Question: I'm currently rendering a Joomla website responsive. But I'm having an issue with the SobiPro Map. I'm displaying a map (background img) and points (a link + img) over it with an absolute position, so if you reduce the size of the map it doesn't fit anymore.

Here is the html & css ->
'''
<div id="system">
<article class="item">
<div class="content clearfix">
<div id="plan-boutiques">
<a href="#" id="repere-dia" style="" data-lightbox="width:600;type:iframe;">18</a>
<!-- 31 links like this ^ -->
</div>
</div>
</article>
</div>
'''
CSS:
'''
#plan-boutiques {
background: url(../images/rom/niveau.png) no-repeat;
position: relative;
display: block;
height: 374px;
width: 685px;
margin: 0 auto;
z-index: 1;
}
'''
And an id is applied to each points (31 in total) like this :
'''
a#repere-dia {
left: 391px;
top: 182px;
}
'''
I already tried to move pixel by pixel but with 30 points it's not the right solution so I'm looking for some jQuery or Javascript solutions.
New problem : The background stay centered even if I reduce the window.
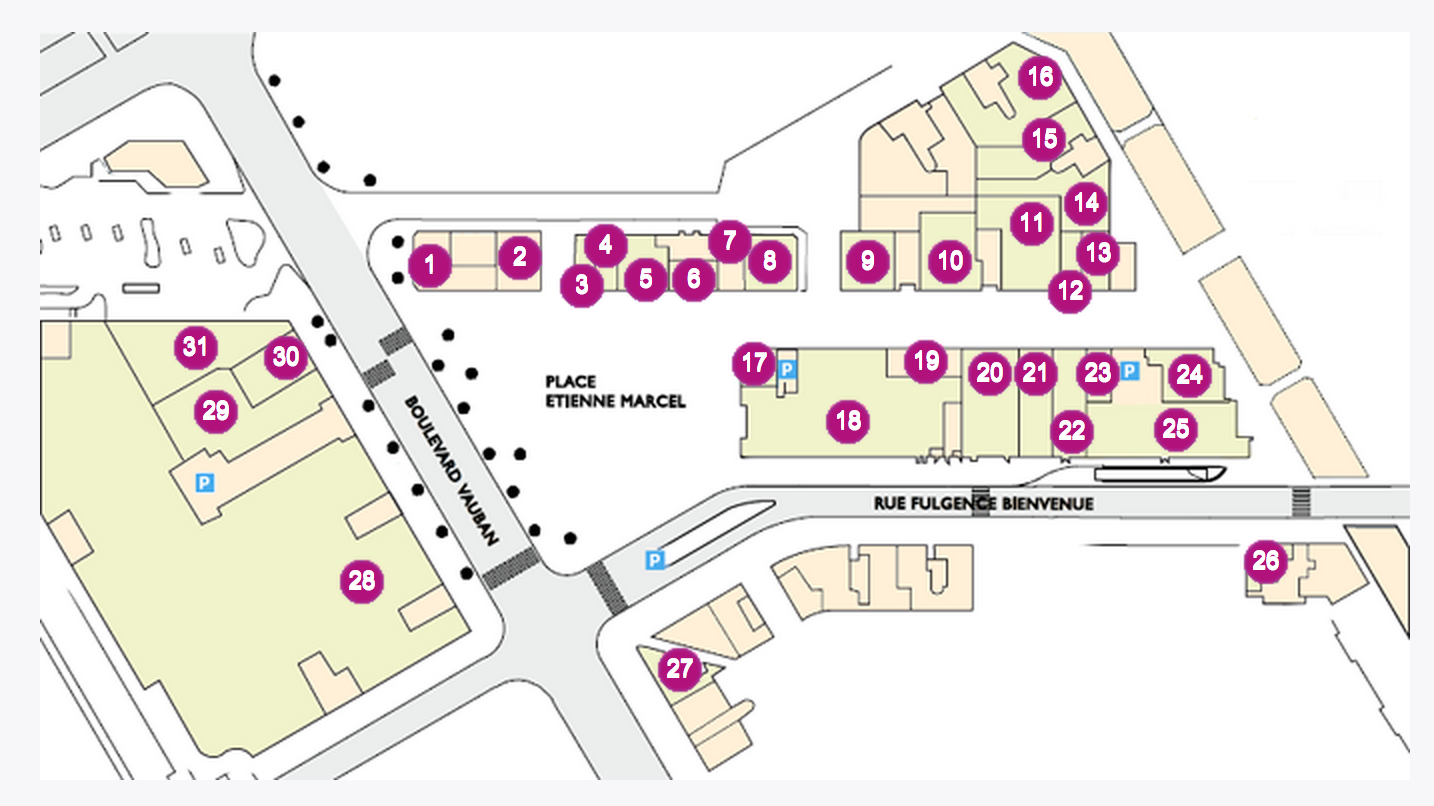
Answer: Use percentage positioning instead of pixels in your css.
'''
a#repere-dia {
left: 10.43%;
top: 27.02%;
}
'''